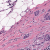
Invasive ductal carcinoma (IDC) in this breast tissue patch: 0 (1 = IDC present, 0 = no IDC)